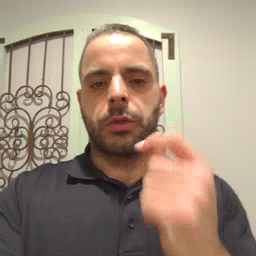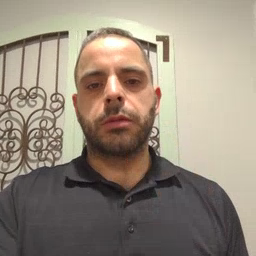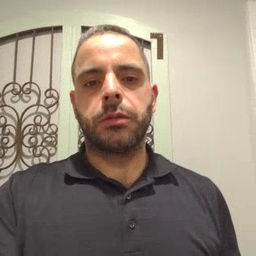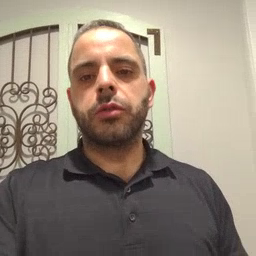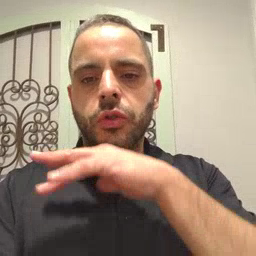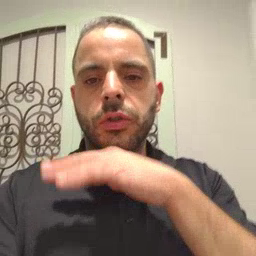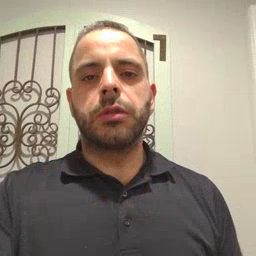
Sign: dirty